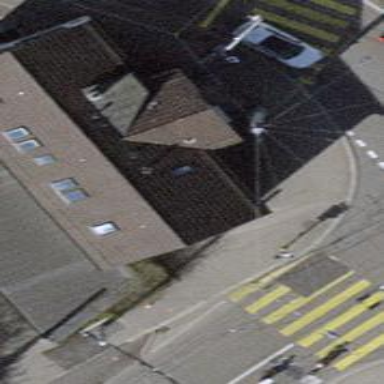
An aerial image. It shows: Gabled building.